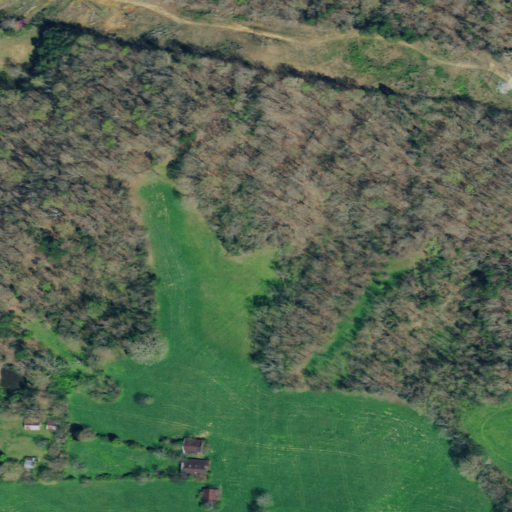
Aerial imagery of depression(s) in Tennessee named Devils Den containing deciduous forest, pasture, shrub, mixed forest, and open development